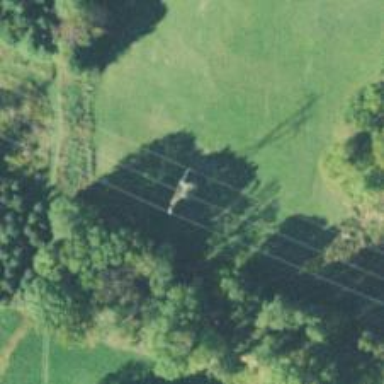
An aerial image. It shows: Lattice structure tower used for power distribution.